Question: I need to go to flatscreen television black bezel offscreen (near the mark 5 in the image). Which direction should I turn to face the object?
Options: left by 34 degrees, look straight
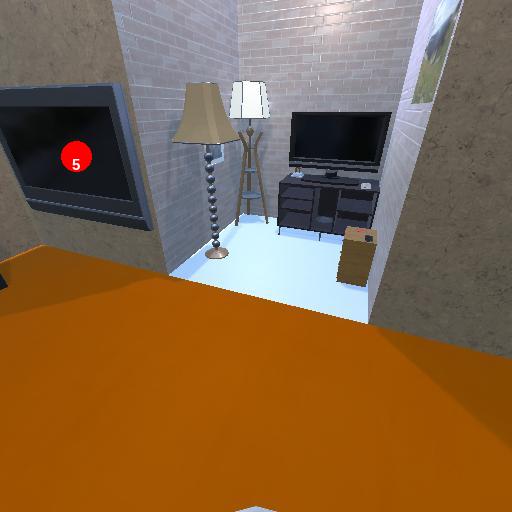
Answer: left by 34 degrees